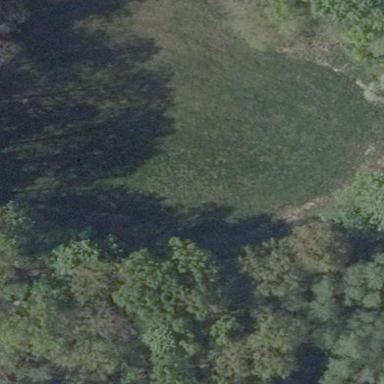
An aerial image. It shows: Beautiful meadow.